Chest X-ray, PA view. Patient: 61 years old, sex F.
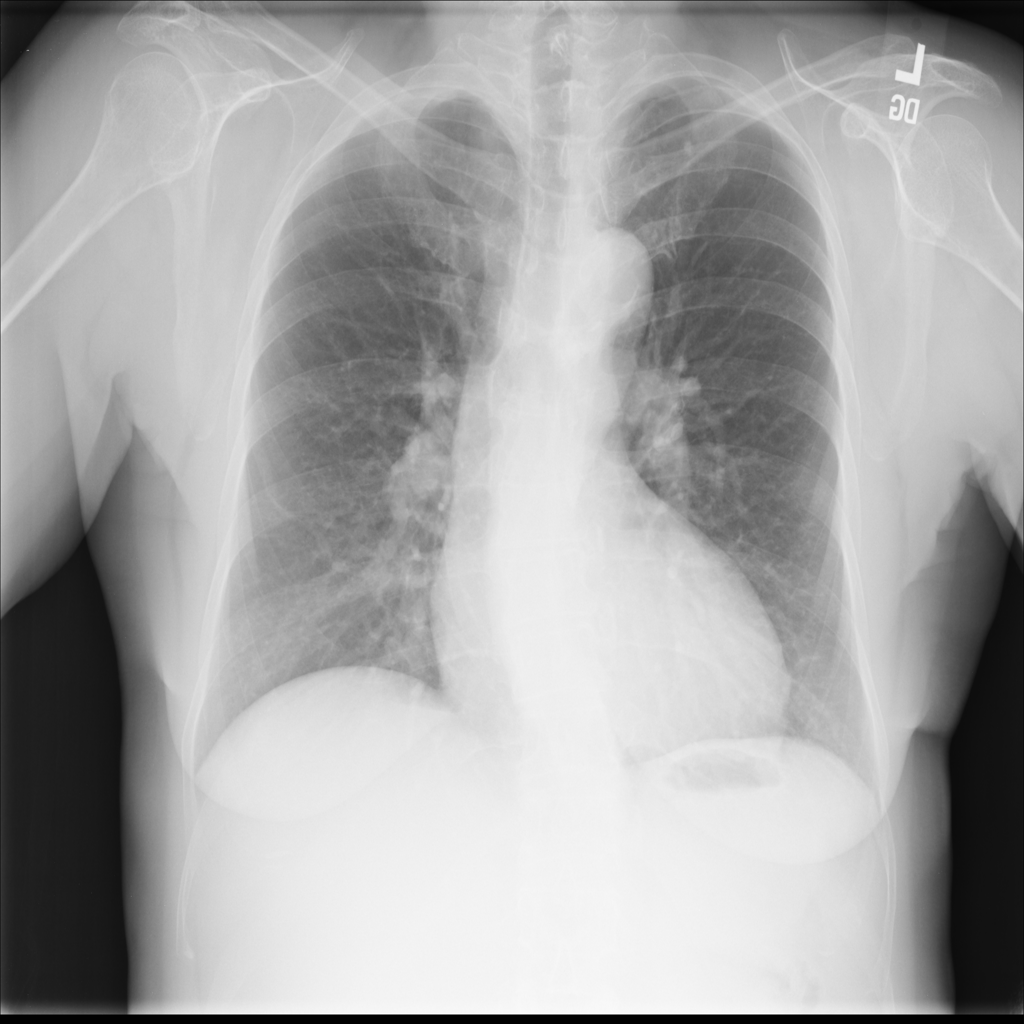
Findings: Cardiomegaly